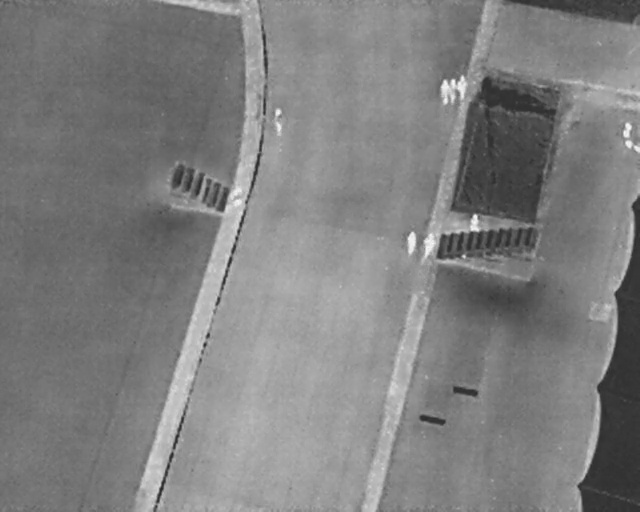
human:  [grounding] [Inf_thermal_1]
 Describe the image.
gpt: In the satellite image, there is  <ref>1 large person </ref> <box>[[40, 22, 45, 24, 2]]</box> located at top,  <ref>1 medium person </ref> <box>[[67, 17, 71, 18, 2]]</box> located at top,  <ref>2 medium person </ref> <box>[[68, 16, 72, 18, 2], [70, 15, 74, 17, 2]]</box> located at top right,  <ref>3 medium person </ref> <box>[[62, 46, 66, 48, 5], [64, 46, 68, 49, 9], [35, 37, 39, 39, 2]]</box> located at center,  <ref>1 small person </ref> <box>[[72, 42, 75, 44, 2]]</box> located at right.